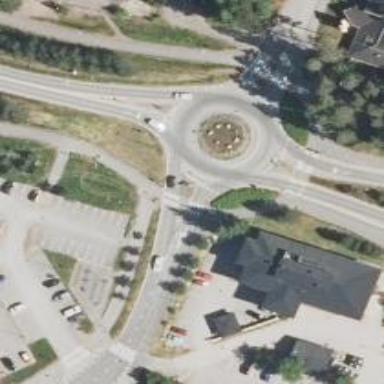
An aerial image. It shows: Asphalt road that is secondary route leading to roundabout.